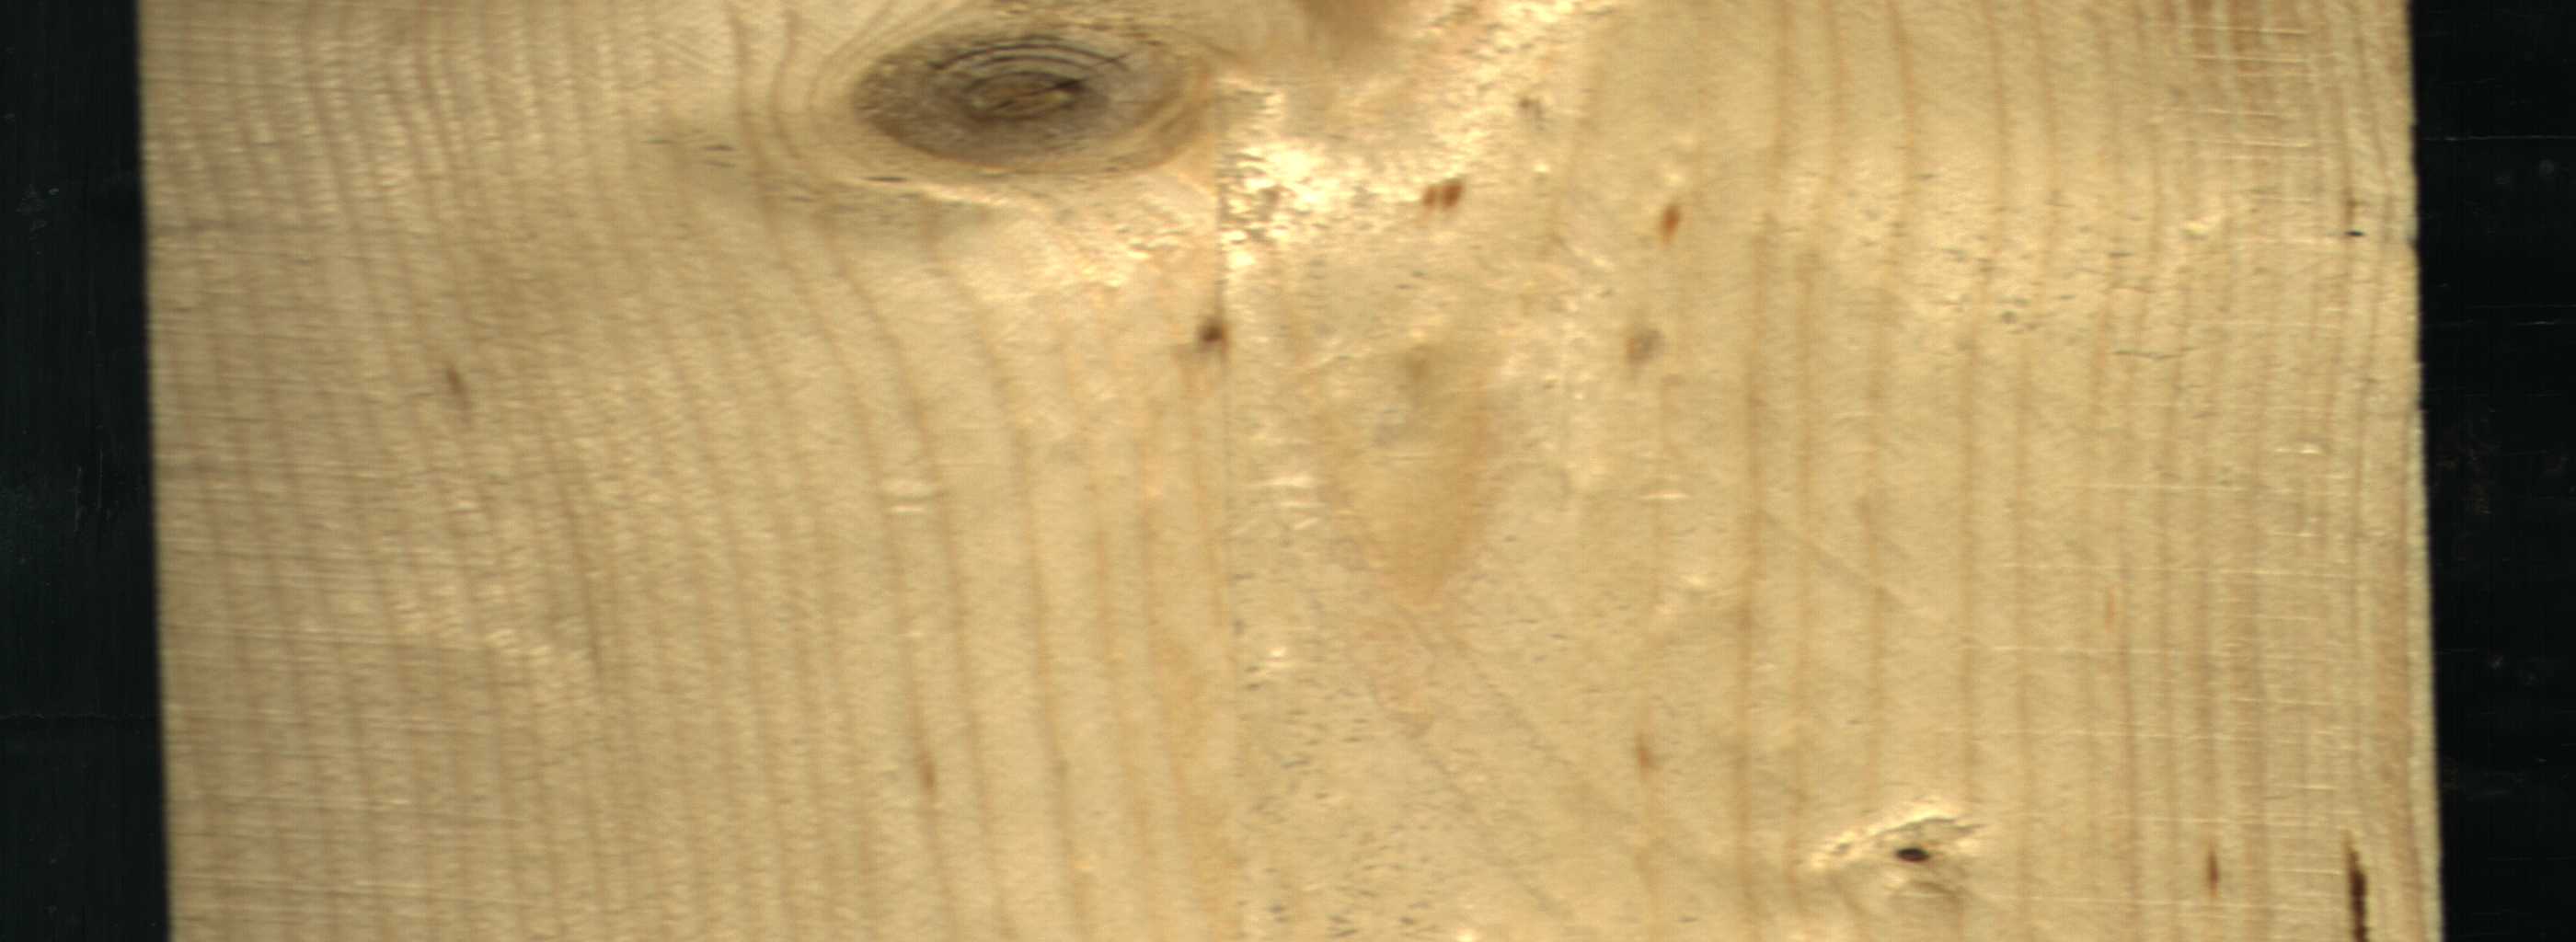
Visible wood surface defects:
resin
Dead_Knot
Live_Knot